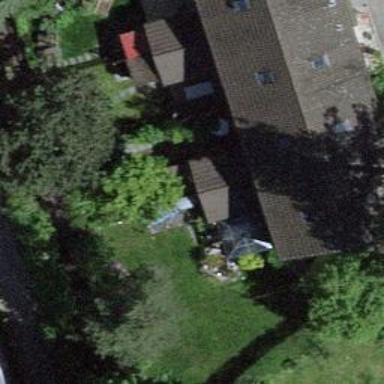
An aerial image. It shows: Terrace building.